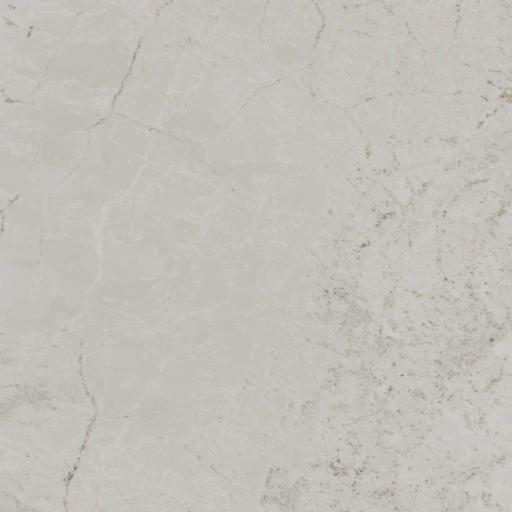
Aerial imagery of valley in California named Eureka Valley containing only barren land